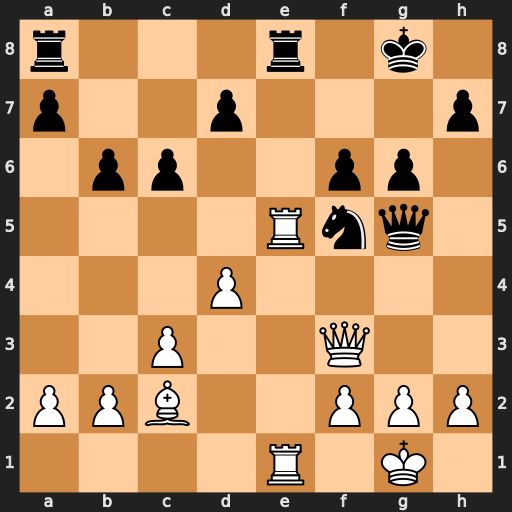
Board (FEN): r3r1k1/p2p3p/1pp2pp1/4Rnq1/3P4/2P2Q2/PPB2PPP/4R1K1
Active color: w
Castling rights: -
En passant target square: -
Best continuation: Rxe8+ Rxe8 Rxe8+